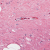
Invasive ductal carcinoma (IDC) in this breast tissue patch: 0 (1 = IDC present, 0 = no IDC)